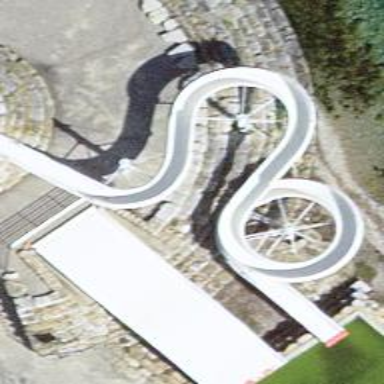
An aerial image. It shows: Water slide attraction.